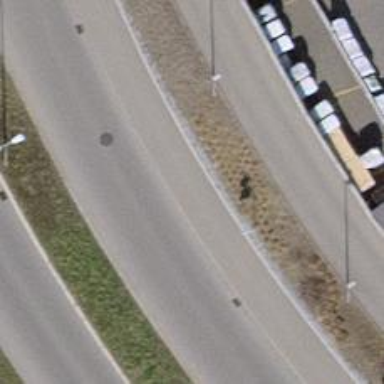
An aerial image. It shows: Sidewalk along the footway.